Часть A. Угол отклонения при пролёте мимо массивного тела В этой задаче рассматривается один из эффектов общей теории относительности (далее ОТО) – теории, описывающей релятивистскую гравитацию. Оказывается, гравитация действует не только на обычные тела, но и на свет. Луч света отклоняется, проходя вблизи массивного тела. Этот эффект послужил одним из первых подтверждений ОТО в 1919 г.
Рассмотрим звезду массы $M$. Пусть мимо нее пролетает тело малой массы, имевшее первоначально большую (но нерелятивистскую) скоростью $v$, причем $v^2\gg{GM/R}$, где $R$ – наименьшее расстояние между центрами тел в процессе полета. Найдите угол, на которое оно отклонится от первоначального направления.
Теперь рассмотрите фотон, летящий со скоростью света $c$. Для него верно соотношение $E=pc$, где $E$, $p$ – энергия и импульс фотона. Считайте, что гравитационная сила, действующая на фотон, определяется законом всемирного тяготения, где вместо массы используется величина $E/c^2$. Найдите угол отклонения $\delta$ фотона.
Часть B. Теория гравитационного линзирования. Наблюдатель видит свет от далекой звезды (назовем ее источником), который по пути проходит мимо другой звезды, назовем ее «линзой». Считайте известными расстояния $a$ и $b$.
ОТО предсказывает значение, ровно в $2$ раза большее найденного вами. Запишите выражение для угла отклонения $\delta$, предсказанное ОТО. В дальнейшем используйте именно это значение. Представив $\delta$ в виде $\delta=r_0/R$, выразите $r_0$ через $G$, $M$ и $c$.
Предполагая вначале, что Земля, источник света и центр линзы находятся на одной прямой ($\alpha=0$), найдите угол $\theta_0$, под которым свет приходит к наблюдателю. Что видит наблюдатель в этом случае? Угол $\theta_0$ называется углом Хвольсона-Эйнштейна по имени людей, разработавших теорию линзирования.
Найдите численное значение $\theta_0$ (в угловых секундах), считая массы звезд источника и линзы равными массе Солнца $2\cdot{10^{30}~\text{кг}}$, радиусы равными радиусу Солнца $R=7\cdot{10^8}~\text{м}$, расстояния $a=b=10~\text{кпк}$. Один парсек равен $1~\text{пк}=3\cdot{10^{16}}~\text{м}$, скорость света $c=3\cdot{10^8}~\text{м}/\text{с}$, гравитационная постоянная $G=6{.}67\cdot{10^{-11}}~(\text{Н}\cdot{м}^2)/\text{кг}^2$. По аналогии с отклонением лучей света обычной линзой данное явление принято называть «гравитационным линзированием». Однако это просто распространенный жаргон. Ничего общего с обычной тонкой линзой гравитационное линзирование не имеет.
Сколько изображений увидит наблюдатель в общем случае $\alpha\neq{0}$? Найдите угол для каждого из них. Выразите его через углы $\alpha$, $\theta_0$.
Пусть радиус звезды-линзы равен $R_L$. Для предыдущего пункта найдите такой угол $\alpha_\text{max}$, при котором еще видны все изображения. Выразите $\alpha_\text{max}$ через $a$, $R_L$ и $\theta_0$. Вычислите его для параметров, приведенных в пункте B2.
Найдите $\Gamma_\perp$ – линейное увеличение линзы в перпендикулярном плоскости рисунка направлении. Для этого немного сместите источник в этом направлении и посмотрите, на сколько в том же направлении сместится изображение.
Теперь найдите $\Gamma_\parallel$– линейное увеличение в направлении, лежащем в плоскости рисунка и перпендикулярном лучу зрения.
Пусть источник имеет малые, но ненулевые размеры. Зная $\Gamma_\perp$ и $\Gamma_\parallel$, найдите полное увеличение гравитационной линзы $\Gamma$. По определению это отношение площади изображения (лежащего в плоскости линзы) к площади проекции источника на плоскость, перпендикулярную лучу зрения.
Как известно, собирающая линза фокусирует лучи, увеличивая поток энергии. Таким же свойством обладает гравитационная линза. Пусть в отсутствие линзы телескоп наблюдателя принимает от источника поток энергии $N_0~\left[\text{Вт}\right]$. Найдите, во сколько раз $\mu$ увеличивает линза принимаемый поток энергии. Световой поток от звезды – линзы считайте пренебрежимо малым. Считайте, что наблюдатель видит все возможные изображения ($\alpha\neq{0}$) и суммирует потоки энергии от них.
Найдите значение $\mu$ при $\alpha=\theta_0$. Постройте качественный график зависимости $\mu(y)$, где $y=\alpha / \theta_0$.
Часть C. Наблюдение микролинзирования Обычно линзирование наблюдают, когда источником света и линзой служат не звезды, а галактики или скопления галактик, чьи массы огромны. Получающийся угол $\theta_0$ может в таких случаях составляет порядка $1$ угловой секунды, что доступно для наблюдения оптическими телескопами. Но для случая линзирования звезда-звезда в нашей галактике (называемого также микролинзированием угол $\theta_0$ так мал, что «разрешить» картину линзирования, т.е. увидеть отдельно линзу и изображения, оптическими средствами не представляется возможным. Этого можно добиться только с помощью системы из нескольких радиотелескопов, которая является интерферометром с огромной базой и может измерять очень малые углы.
Из полученной формулы следует $\mu\to{\infty}$ при $\alpha\to{0}$. Чем на самом деле ограничивается $\mu$? Используя численные данные пункта B2, оцените значение $\mu_{max}$.
Однако все же можно наблюдать микролинзирование на оптических телескопах. Для этого нужно измерять поток энергии от звезд, который, как мы выяснили, изменяется при линзировании, когда одна звезда проходит сзади другой. Процесс линзирования звезд в Галактике длится примерно $\tau=40~\text{дней}$. Если за это время мы пронаблюдаем звезду хотя бы однажды, то, зная ее стандартную светимость, мы поймем, что наблюдаем гравитационное линзирование. Считайте, что в нашей Галактике $N=2\cdot{10^{11}}$ звезд, их массы примерно равны массе Солнца, характерный размер Галактики $L=10~\text{кпк}$. Оцените, сколько звезд $N_0$ нужно наблюдать ежемесячно, чтобы за $t=1~\text{год}$ найти $k=10$ событий гравитационного линзирования.
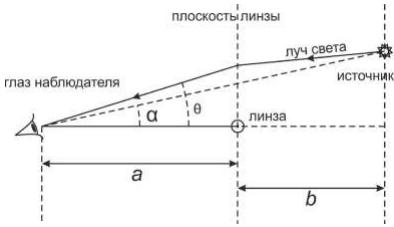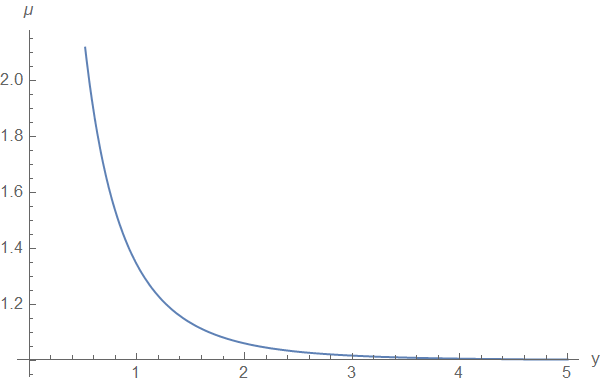
Рассмотрим звезду массы $M$. Пусть мимо нее пролетает тело малой массы, имевшее первоначально большую (но нерелятивистскую) скоростью $v$, причем $v^2\gg{GM/R}$, где $R$ – наименьшее расстояние между центрами тел в процессе полета. Найдите угол, на которое оно отклонится от первоначального направления.
Решение: Обозначим за $V$ скорость тела в точке наименьшего расстояния а за $b$ прицельный параметр. Из ЗСЭ $V^2 = v^2 + \frac{2GM}{R}$, из ЗСМИ $VR = vb$. Уравнение кривых второго порядка в полярных координатах:\[ r(\varphi) = \frac{1+e}{1+e \cos \varphi} R\]то есть угол отклонения $\delta = 2\arccos(1/e)-\pi$. Рассмотрение точки траектории, находящейся большом удалении от звезды ($\varphi = \arccos(1/e) - \Delta \varphi$) позволяет найти эксцентреситет\[e = \frac{v^2R}{GM}+1 \simeq \frac{v^2R}{GM}.\]В итоге\[\delta = \frac{2GM}{v^2R}\]
Ответ: \[\delta = \frac{2GM}{v^2R}\]

Теперь рассмотрите фотон, летящий со скоростью света $c$. Для него верно соотношение $E=pc$, где $E$, $p$ – энергия и импульс фотона. Считайте, что гравитационная сила, действующая на фотон, определяется законом всемирного тяготения, где вместо массы используется величина $E/c^2$. Найдите угол отклонения $\delta$ фотона.
Ответ: \[\delta = \frac{2GM}{c^2R}\]

ОТО предсказывает значение, ровно в $2$ раза большее найденного вами. Запишите выражение для угла отклонения $\delta$, предсказанное ОТО. В дальнейшем используйте именно это значение. Представив $\delta$ в виде $\delta=r_0/R$, выразите $r_0$ через $G$, $M$ и $c$.
Ответ: \[ r_0= \frac{4GM}{c^2}\]

Предполагая вначале, что Земля, источник света и центр линзы находятся на одной прямой ($\alpha=0$), найдите угол $\theta_0$, под которым свет приходит к наблюдателю. Что видит наблюдатель в этом случае?  Угол $\theta_0$ называется углом Хвольсона-Эйнштейна по имени людей, разработавших теорию линзирования.
Решение: Минимальное расстояние до звезды в рамках приближений предыдущий пунктов совпадает с прицельным параметром с точностью до малых членов. Тогда $R=\theta_0 a$, а угол к прямой под которым луч выходит из звезды равен $R/b=\theta_0 a/b$. Итоговое уравнение на $\theta_0$:\[\delta = \theta_0 \left(1 + \frac{a}{b} \right) = \frac{4GM}{c^2 \theta_0 a}\]
Ответ: \[\theta_0 = \sqrt{\frac{4GMb}{c^2 a (a+b)}}\]Наблюдатель вместо точечной звезды видит кольцо с угловым радиусом $\theta_0$.

Найдите численное значение $\theta_0$ (в угловых секундах), считая массы звезд источника и линзы равными массе Солнца $2\cdot{10^{30}~\text{кг}}$, радиусы равными радиусу Солнца $R=7\cdot{10^8}~\text{м}$, расстояния $a=b=10~\text{кпк}$. Один парсек равен $1~\text{пк}=3\cdot{10^{16}}~\text{м}$, скорость света $c=3\cdot{10^8}~\text{м}/\text{с}$, гравитационная постоянная $G=6{.}67\cdot{10^{-11}}~(\text{Н}\cdot{м}^2)/\text{кг}^2$.
Ответ: \[\theta_0 = 3.1 \cdot 10^{-9} = 0.65'' \cdot 10^{-4}\]

Сколько изображений увидит наблюдатель в общем случае $\alpha\neq{0}$? Найдите угол для каждого из них. Выразите его через углы $\alpha$, $\theta_0$.
Решение: Луч проходит на удалении $\theta a$ от звезды. При этом, если бы луч не взаимодействовал со звездой, то он бы пришел из точки на расстоянии $\theta(a+b)$ от оси в то время, как источник находится на расстоянии $\alpha (a+b)$ от оси. Значит угол отклонения\[ \delta = (\theta - \alpha)\frac{a+b}{b} = \frac{4GM}{c^2 \theta a}.\]Получаем квадратное уравнение $\theta^2 - \alpha \theta - \theta_0^2=0$ и из него находим\[ \theta = \frac{1}{2} \left(\alpha \pm \sqrt{\alpha^2 + 4 \theta_0^2} \right)\]т.е. имеем два изображения в плоскости рисунка.
Ответ: \[ \theta = \frac{1}{2} \left(\alpha \pm \sqrt{\alpha^2 + 4 \theta_0^2} \right)\]

Пусть радиус звезды-линзы равен $R_L$. Для предыдущего пункта найдите такой угол $\alpha_\text{max}$, при котором еще видны все изображения. Выразите $\alpha_\text{max}$ через $a$, $R_L$ и $\theta_0$. Вычислите его для параметров, приведенных в пункте B2.
Решение: Первым пропадает изображение сформированное лучем, прошедшим под звездой (ему соответствует $\theta<0$). Запишем условие того, что этот луч не проходит через звезду:\[ a\left( - \frac{\alpha}{2} + \sqrt{\frac{\alpha^2}{4}+\theta_0^2} \right) > R_L.\]Перенос слагаемых и возведение в квадрат приводит к\[ \alpha < \frac{a}{R_L} \theta_0^2 - \frac{R_L}{a}\]
Ответ: \[\alpha_\text{max} = \frac{a}{R_L} \theta_0^2 - \frac{R_L}{a} = 4.1 \cdot 10^{-6}\]

Найдите $\Gamma_\perp$ – линейное увеличение линзы в перпендикулярном плоскости рисунка направлении. Для этого немного сместите источник в этом направлении и посмотрите, на сколько в том же направлении сместится изображение.
Решение: Согласно условию задачи, изображение находится на расстоянии $a$ от наблюдателя. Смещение источника на расстояние $x$ в плоскости перпендикулярной рисунку эквивалентно повороту плоскости рисунка на угол $\phi=x/\alpha (a+b)$. При этом изображение сместится на расстояние $x'=\phi \cdot \theta a$. В итоге\[ \Gamma_\perp=\frac{x'}{x} = \frac{\theta a}{\alpha (a+b)} .\]  Примечание: в рамках условия задачи расстояние до изображения можно вычислить непосредственно.
Ответ: \[ \Gamma_\perp= \frac{\theta a}{\alpha (a+b)} \]

Теперь найдите $\Gamma_\parallel$– линейное увеличение в направлении, лежащем в плоскости рисунка и перпендикулярном лучу зрения.
Решение: Сместим источник по вертикали на $dy$ от оптической оси, тогда $d \alpha = dy/(a+b)$ а $\theta_0$ не изменится и в итоге: \[d \theta = \frac{d \alpha}{2} \left( 1 \pm \frac{\alpha}{\sqrt{\alpha^2 + 4 \theta_0^2}}\right) .\]Таким образом по вертикали изображение сместиться на $dy'=ad\theta$, где $a$ - расстояние до изображения. Увеличение $\Gamma_\parallel$ тогда\[ \Gamma_\parallel = \frac{dy'}{dy} = \frac{a}{2(a+b)} \left( 1 \pm \frac{\alpha}{\sqrt{\alpha^2 + 4 \theta_0^2}}\right) \]
Ответ: \[ \Gamma_\parallel = \frac{a}{2(a+b)} \left( 1 \pm \frac{\alpha}{\sqrt{\alpha^2 + 4 \theta_0^2}}\right) \]

Пусть источник имеет малые, но ненулевые размеры. Зная $\Gamma_\perp$ и $\Gamma_\parallel$, найдите полное увеличение гравитационной линзы $\Gamma$. По определению это отношение площади изображения (лежащего в плоскости линзы) к площади проекции источника на плоскость, перпендикулярную лучу зрения.
Ответ: \[ \Gamma = \Gamma_\perp \cdot \Gamma_\parallel = \frac{1}{4} \left( \frac{a}{a+b} \right)^2 \left( \frac{\alpha}{\sqrt{\alpha^2 + 4 \theta_0^2}} + \frac{\sqrt{\alpha^2 + 4 \theta_0^2}}{\alpha} \pm 2\right)\]

Как известно, собирающая линза фокусирует лучи, увеличивая поток энергии. Таким же свойством обладает гравитационная линза. Пусть в отсутствие линзы телескоп наблюдателя принимает от источника поток энергии $N_0~\left[\text{Вт}\right]$. Найдите, во сколько раз $\mu$ увеличивает линза принимаемый поток энергии. Световой поток от звезды – линзы считайте пренебрежимо малым. Считайте, что наблюдатель видит все возможные изображения ($\alpha\neq{0}$) и суммирует потоки энергии от них.
Решение: Рассмотрим апертуру телескопа размером $2r$, если в его центр попадает луч от звезды под углом $\alpha$, то луч, попадающий в его верхний край, пересекает оптическую ось на расстоянии $\Delta a$ от него под углом $\alpha + \Delta \alpha$. Из подобия треугольников\[ \frac{\Delta a}{r} = \frac{\Delta a + a +b}{\alpha (a+b)} \quad \Rightarrow \quad \Delta a \simeq \frac{r}{\alpha}.\]Тогда $\Delta \alpha = \alpha (a+b)/(a+b+\Delta a) - \alpha \simeq -r/(a+b)$ и телесный угол, под которым видно телескоп, если смотреть из точки, где находится звезда, равен $\pi \Delta \alpha^2 =\pi r^2/(a+b)^2$. Значит на поверхность телескопа попадает мощность \[ N_0 = I_0 \frac{r^2}{4(a+b)^2},\] где $I_0$ - полная мощность излучения звезды.В ситуации, когда свет звезды преломляется, можно воспользоваться следующей логикой: будем смотреть из точки положения звезды на телескоп. Его изображение, увеличенное в $\Gamma'$ раз будет находиться в плоскости линзы, где $\Gamma'$ получена из $\Gamma$ путем замены $a \to a'=b$, $b \to b'=a$, $\alpha \to \alpha'= \alpha a/b$. Тогда телесный угол, под которым будет видно телескоп равен $\pi \Gamma' r^2/b^2$ и мощность принятого им излучения\[ N' = I_0 \Gamma' \frac{r^2}{4b^2}.\]Итого увеличение мощности с учетом обоих изображений и равенства $a=b$:\[ \mu = \frac{\alpha}{\sqrt{\alpha^2 + 4 \theta_0^2}} + \frac{\sqrt{\alpha^2 + 4 \theta_0^2}}{\alpha} \]
Ответ: \[ \mu = \frac{1}{2} \left( \frac{\alpha}{\sqrt{\alpha^2 + 4 \theta_0^2}} + \frac{\sqrt{\alpha^2 + 4 \theta_0^2}}{\alpha} \right) \]

Найдите значение $\mu$ при $\alpha=\theta_0$. Постройте качественный график зависимости $\mu(y)$, где $y=\alpha / \theta_0$.
Решение: Параметризация $y = \alpha/\theta_0$ выглядит так:\[ \mu(y) = \frac{1}{2} \left( \frac{y}{\sqrt{y^2 + 4}} + \frac{\sqrt{y^2+4}}{y} \right) = \frac{y^2+2}{y\sqrt{y^2+4}}\]
Ответ: \[ \mu(1) = \frac{3}{\sqrt{5}}\]

Из полученной формулы следует $\mu\to{\infty}$ при $\alpha\to{0}$. Чем на самом деле ограничивается $\mu$?  Используя численные данные пункта B2, оцените значение $\mu_{max}$.
Решение: Угол $\alpha$ не может быть меньше углового размера источника, поэтому $\alpha_\text{min}=R/(a+b)$, $y_\text{min}=R/(\theta_0 (a+b))=0.38\cdot 10^{-3}$. Значит $\mu_\text{max} = \mu(y_\text{min})$.
Ответ: \[ \mu_\text{max} = \mu\left(\frac{R}{\theta_0(a+b)} \right)=2.7\cdot 10^3\]

Однако все же можно наблюдать микролинзирование на оптических телескопах. Для этого нужно измерять поток энергии от звезд, который, как мы выяснили, изменяется при линзировании, когда одна звезда проходит сзади другой. Процесс линзирования звезд в Галактике длится примерно $\tau=40~\text{дней}$. Если за это время мы пронаблюдаем звезду хотя бы  однажды, то, зная ее стандартную светимость, мы поймем, что наблюдаем гравитационное линзирование. Считайте, что в нашей Галактике $N=2\cdot{10^{11}}$ звезд, их массы примерно равны массе Солнца, характерный размер Галактики $L=10~\text{кпк}$. Оцените, сколько звезд $N_0$ нужно наблюдать ежемесячно, чтобы за $t=1~\text{год}$ найти $k=10$ событий гравитационного линзирования.
Темы:
T, ★, Механика, Гравитация, 2019, Сборы XY, Y, Линзы